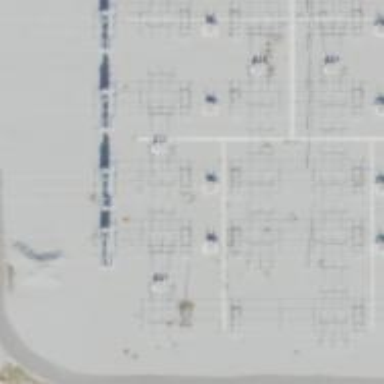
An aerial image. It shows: Switch used for power control.